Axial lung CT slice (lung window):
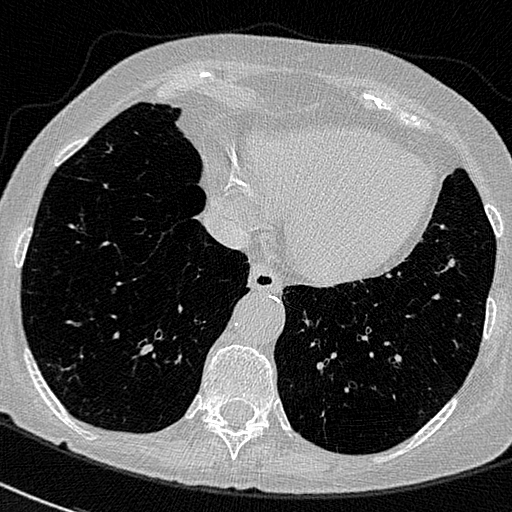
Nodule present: no